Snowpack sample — Snodgrass Mountain, Crested Butte, Colorado (2/4/25, 12:06 PM MST)
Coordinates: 38.923, -106.968
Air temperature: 35 °F
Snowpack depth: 80 cm
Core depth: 50 cm
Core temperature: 30.2 °F
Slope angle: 14°, slope face: 78°
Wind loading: low
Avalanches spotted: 0
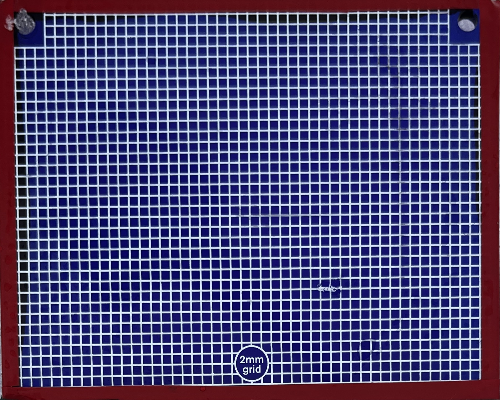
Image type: profile
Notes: No avalanches nearby, unusually warm weather for the last month reported by residents, Collected 25 yards from treeline